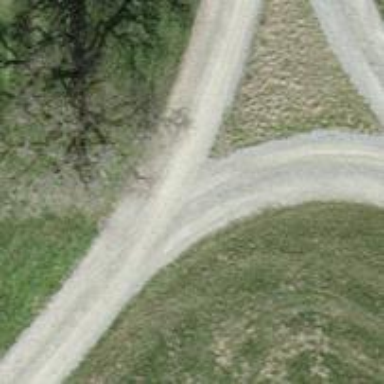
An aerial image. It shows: Path.